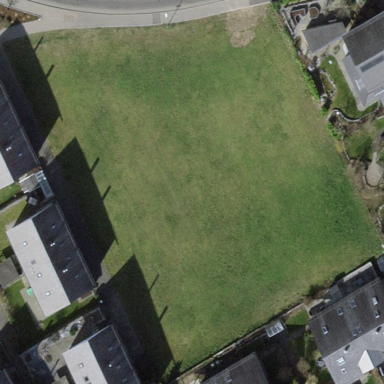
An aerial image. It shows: Open area covered with grass.